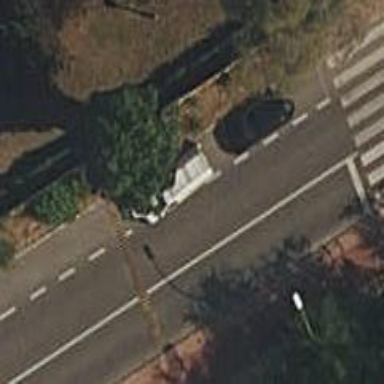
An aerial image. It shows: Bump for traffic calming.